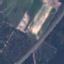
Land use / land cover: Highway